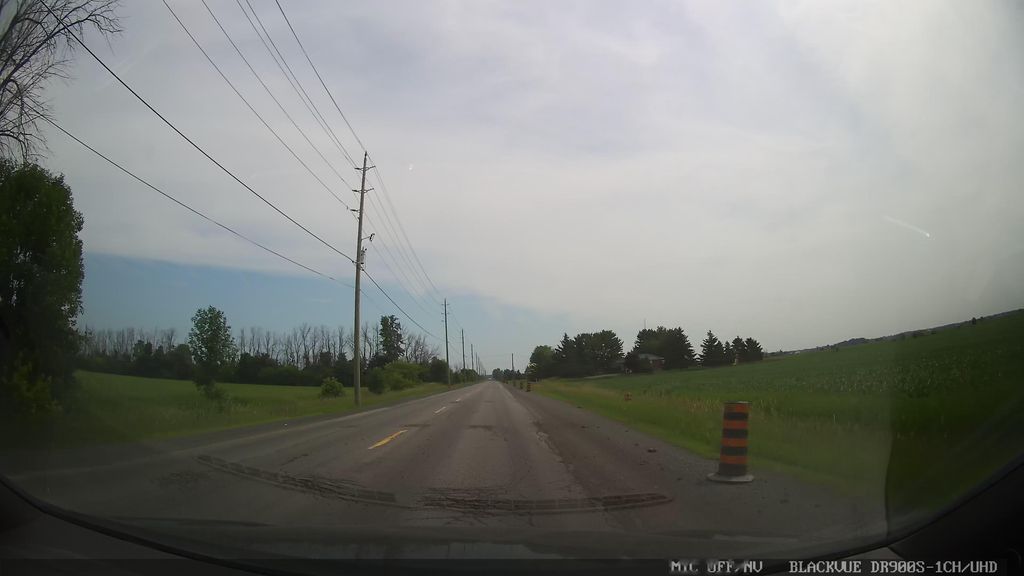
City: ottawa-gatineau